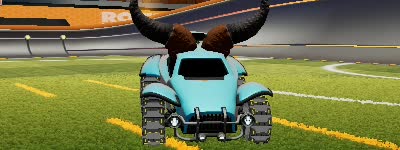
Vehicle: octane